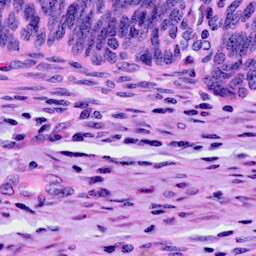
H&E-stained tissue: Cervix